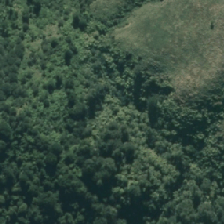
Land cover: indigenous_forest